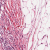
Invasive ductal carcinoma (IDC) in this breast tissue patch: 1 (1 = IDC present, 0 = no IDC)